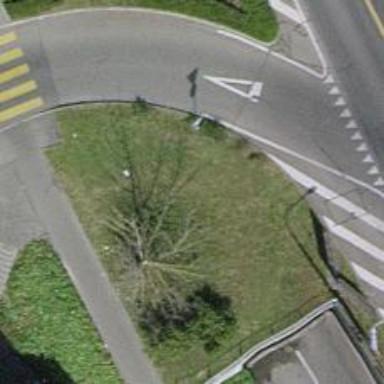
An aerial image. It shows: Driveway tunnel under the road.